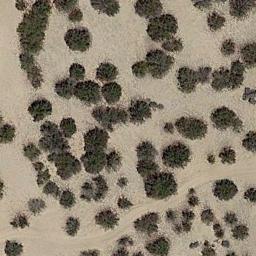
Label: chaparral